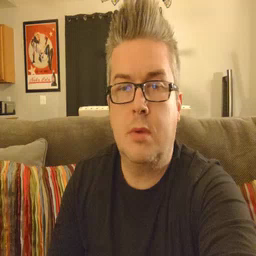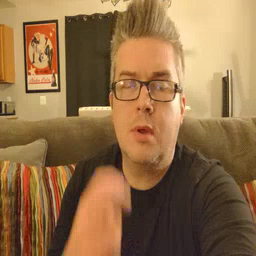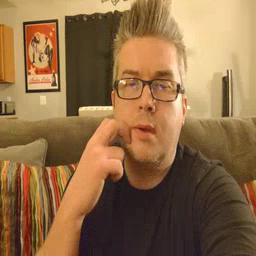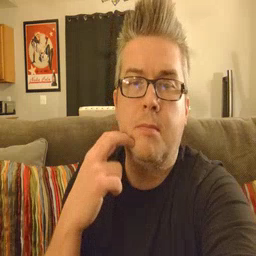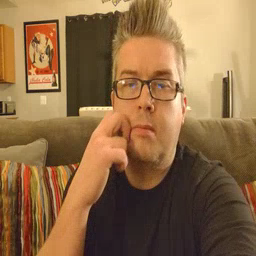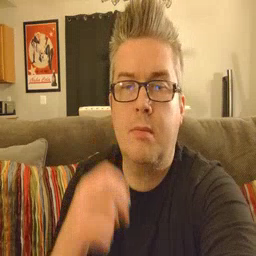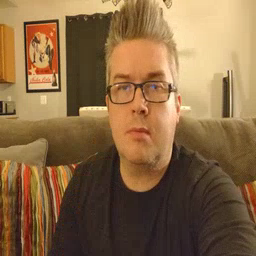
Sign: gum